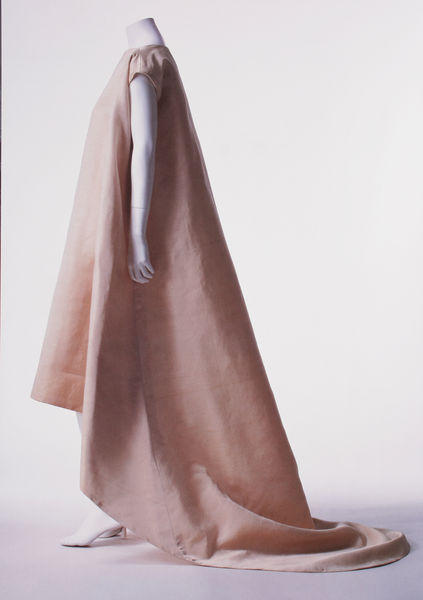
Titel: Brautkleid aus weißem Gazar
Künstler: Cristobal Balenciaga
Standort: Kyoto (Japan)
Institution: Kyoto Costume Institute
Schlagwörter: fuß, hand, kopf, schatten, umhang, weiß, frau, hell, hintergrund, kleid, licht, pastell, profil, rücken, schwarz, dame, rose, rot, schleier, tuch, mode, arm, arme, falten, kleidung, lang, mensch, ärmel, hals, einsam, figur, gewand, kostüm, mantel, stoff, puffärmel, rosa, schleppe, bein, welle, modell, schuhe, weis, dick, einfach, falte, weiblich, seitenansicht, draperie, robe, bauch, faltenwurf, plastik, model, schwanger, o keiffe, surreal, fliessend, foto, fotografie, abgewandt, lappen, kegel, jungfrau, seite, schuh, entwurf, puppe, rosette, schatte, schreiten, heilige, gerafft, weich, textil, maria, cape, fotographie, design, kopflos, ikone, installation, royal, weiße haut, nein, sachlichkeit, figurine, schaufensterpuppe, haute couture, drapieren, hellorange, hülle, kleidungsstück, linkks, rosaa, schattena